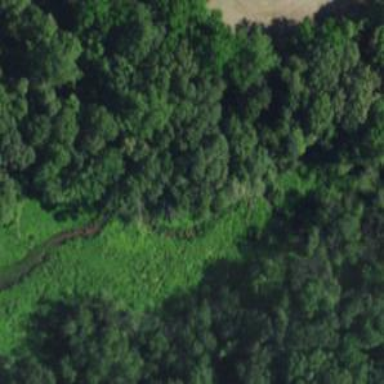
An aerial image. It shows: Marshy wetland area.